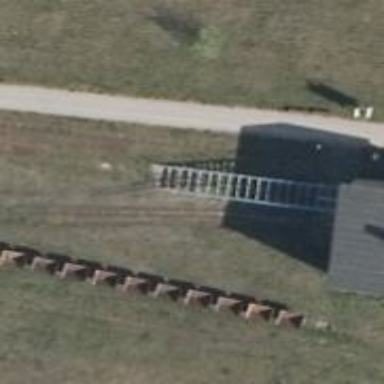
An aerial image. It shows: Preserved narrow-gauge railway.